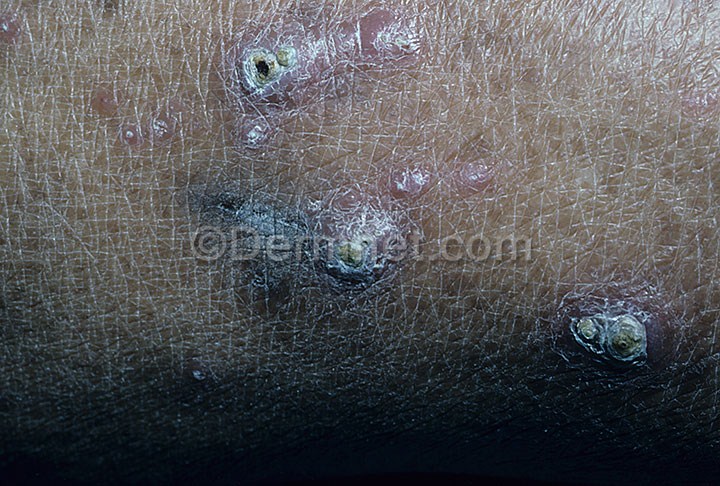
Disease: Seborrheic Keratoses and other Benign Tumors